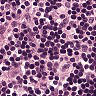
Metastatic tissue present: no